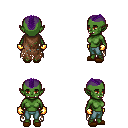
a pixel art fantasy rpg character, female body template, orc, green skin, brown tattered cape, teal pants, purple short mohawk hairstyle, gold gloves, brown slippers, four views (front, back, left, right), 2x2 character sprite sheet, small pixel art, hard edges, no anti-aliasing